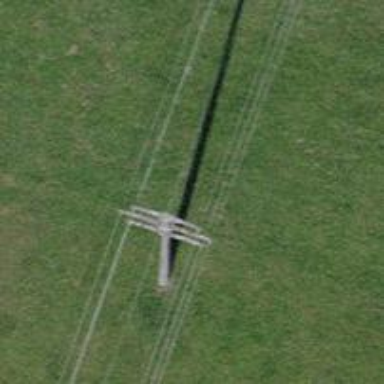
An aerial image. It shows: Power line in the image.